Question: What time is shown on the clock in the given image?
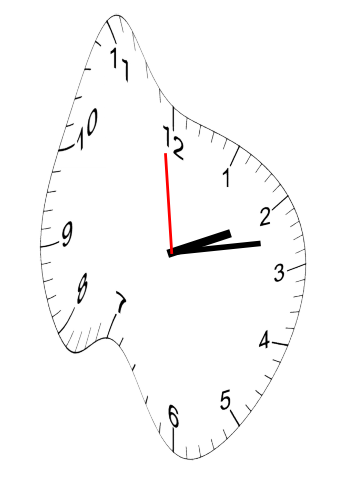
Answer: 02:12:59